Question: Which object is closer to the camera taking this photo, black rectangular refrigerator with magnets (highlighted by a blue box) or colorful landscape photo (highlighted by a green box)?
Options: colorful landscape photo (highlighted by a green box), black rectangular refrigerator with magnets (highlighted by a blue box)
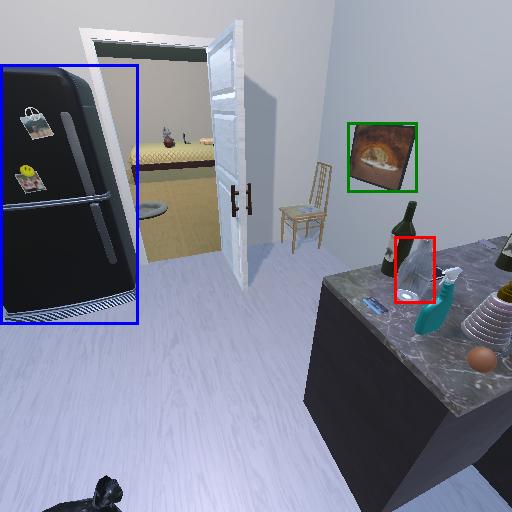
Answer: colorful landscape photo (highlighted by a green box)